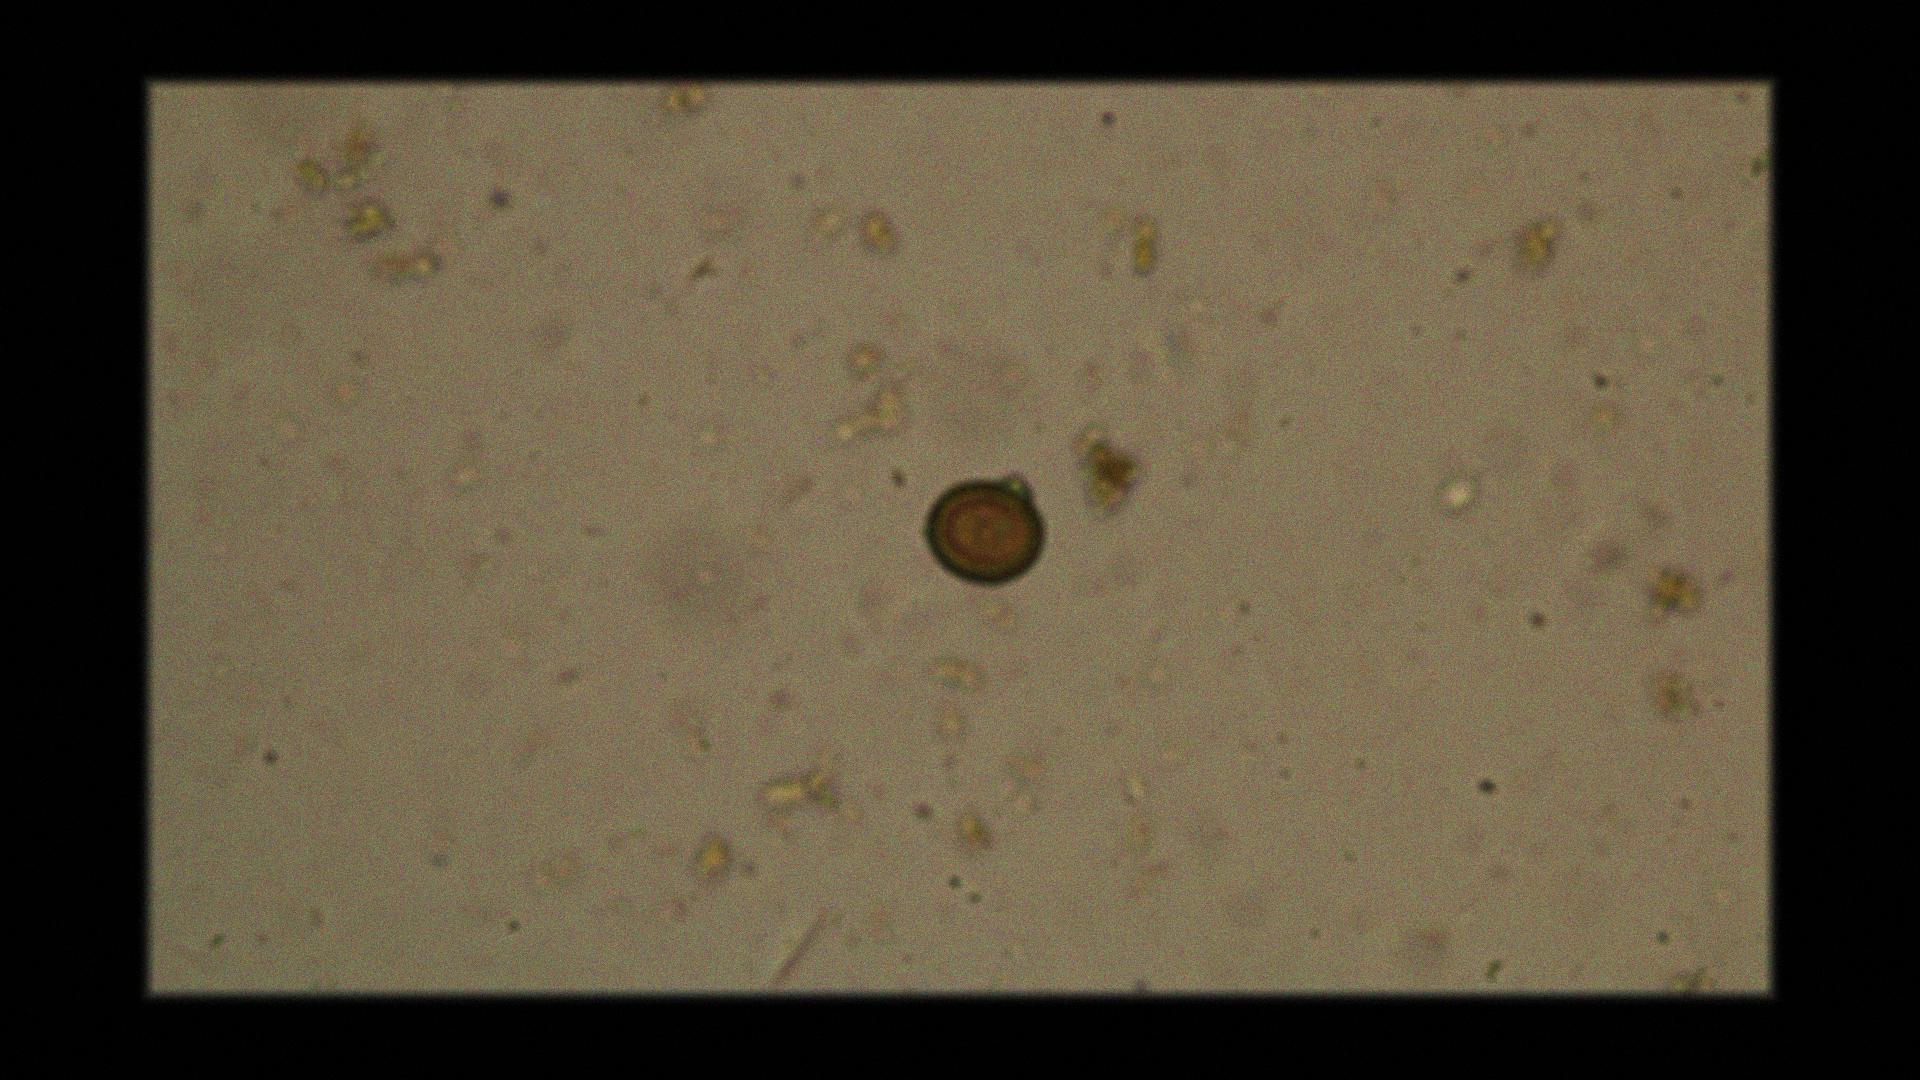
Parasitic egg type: Taenia spp. egg